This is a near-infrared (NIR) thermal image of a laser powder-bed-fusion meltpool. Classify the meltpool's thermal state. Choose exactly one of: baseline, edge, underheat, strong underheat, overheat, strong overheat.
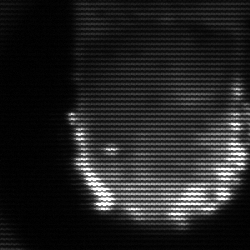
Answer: baseline